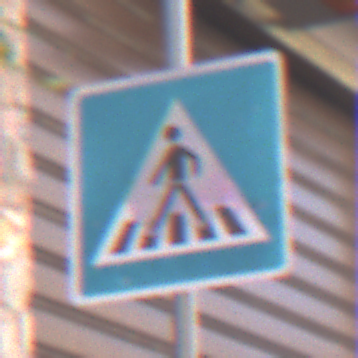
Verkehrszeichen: FussgaengerueberwegRechts
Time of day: MorningAfternoon
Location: Outdoor (Urban)
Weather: Clear
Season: NotSpecified
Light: Natural